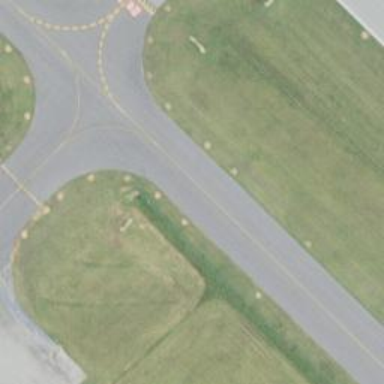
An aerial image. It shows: Image of taxiway at airport.